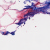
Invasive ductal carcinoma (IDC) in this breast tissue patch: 0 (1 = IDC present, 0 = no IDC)